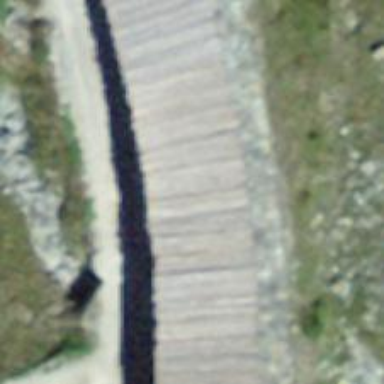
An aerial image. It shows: Narrow-gauge railway tunnel with electrified contact lines.